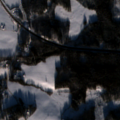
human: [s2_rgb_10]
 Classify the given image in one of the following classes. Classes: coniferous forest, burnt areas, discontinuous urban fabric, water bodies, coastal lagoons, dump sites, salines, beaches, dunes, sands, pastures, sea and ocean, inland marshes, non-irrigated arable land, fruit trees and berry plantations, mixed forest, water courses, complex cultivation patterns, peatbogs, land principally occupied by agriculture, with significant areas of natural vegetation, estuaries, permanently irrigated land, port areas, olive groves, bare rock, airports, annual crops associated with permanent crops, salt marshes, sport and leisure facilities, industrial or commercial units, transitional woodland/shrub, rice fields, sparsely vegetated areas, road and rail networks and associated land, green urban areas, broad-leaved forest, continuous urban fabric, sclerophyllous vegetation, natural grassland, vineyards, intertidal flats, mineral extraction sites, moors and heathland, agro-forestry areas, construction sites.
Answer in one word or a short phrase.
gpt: non-irrigated arable land, land principally occupied by agriculture, with significant areas of natural vegetation, mixed forest, transitional woodland/shrub